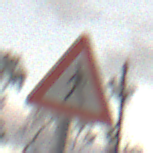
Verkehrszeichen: FussgaengerRechts
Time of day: SunriseSunset
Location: Outdoor (RoadRail)
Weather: PartlyCloudy
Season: NotSpecified
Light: Natural